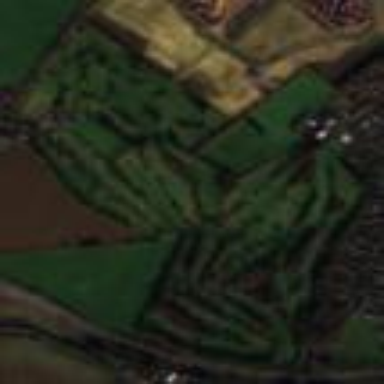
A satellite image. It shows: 18-hole golf course situated within leisure land.